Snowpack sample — Loveland Pass, Silver Plume, Colorado, USA (2/11/26, 12:00 PM MST)
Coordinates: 39.663, -105.886
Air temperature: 35 °F
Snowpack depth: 82 cm
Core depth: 10 cm
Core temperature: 17.6 °F
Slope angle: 13°, slope face: 12°
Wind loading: high
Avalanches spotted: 1
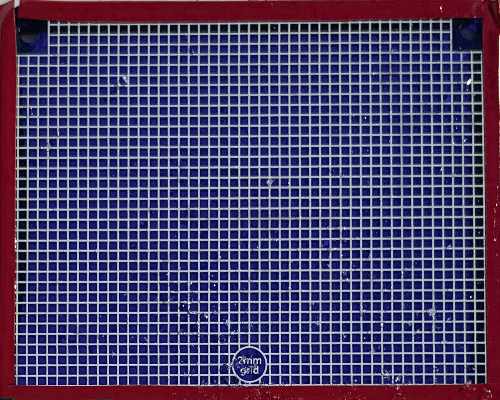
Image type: profile
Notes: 1 small avalanche spotted on the north side of the bowl, lots of wind loading